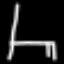
Label: chair